Field crop: tomato
Growth stage: 1
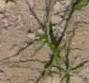
Species: cyperus